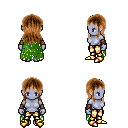
a pixel art fantasy rpg character, female body template, dark elf, purple skin, green tattered cape, gold greaves, brown unkempt hairstyle, cloth bracers, gold boots, four views (front, back, left, right), 2x2 character sprite sheet, small pixel art, hard edges, no anti-aliasing